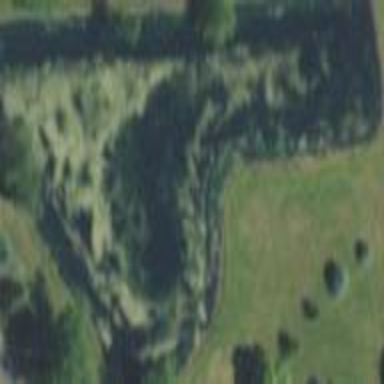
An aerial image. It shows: Pond with natural water.